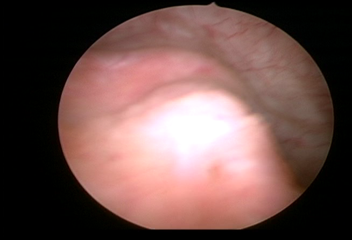
Modality: WLC
Class: Anatomical landmarks
Subclass: UreteralOrifice
Bladder cancer association: No
Annotated structures: Right ureteral orifice